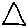
Label: triangle